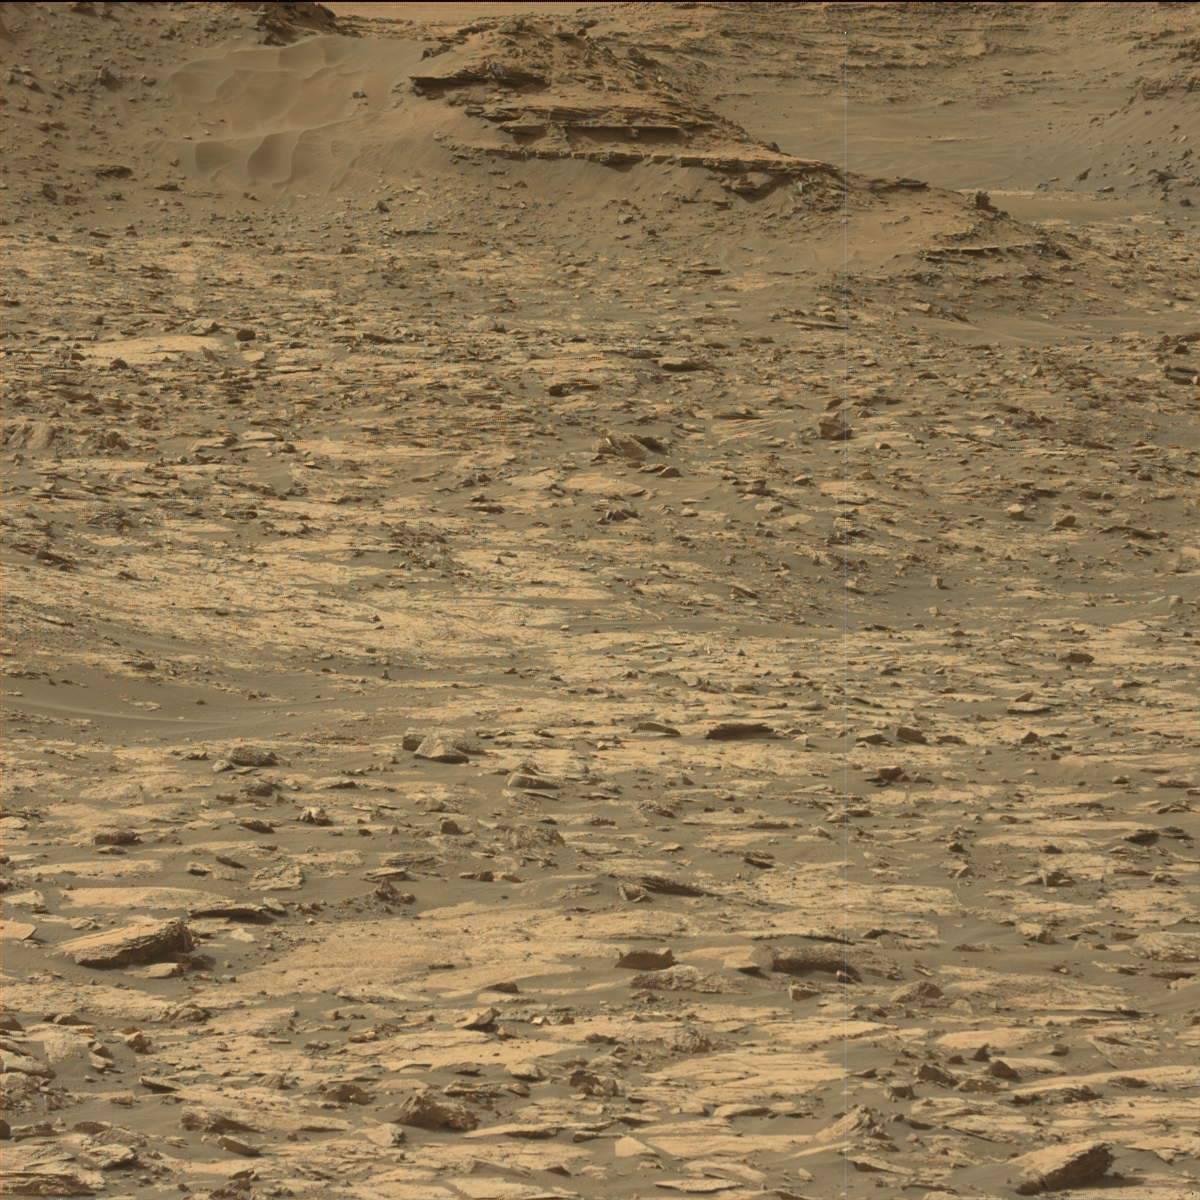
Terrain classes present: Bedrock, Sand / Soil